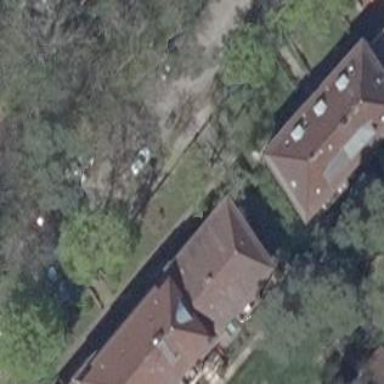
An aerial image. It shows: Hipped roof apartment building.